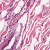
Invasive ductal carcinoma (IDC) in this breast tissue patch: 0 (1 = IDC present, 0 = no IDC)